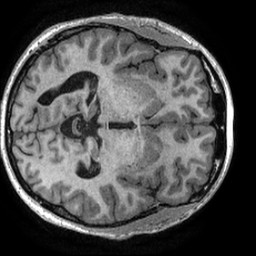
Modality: T1w
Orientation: axial
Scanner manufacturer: ge
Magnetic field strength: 3 T
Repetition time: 0.006364 s
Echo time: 0.002788 s